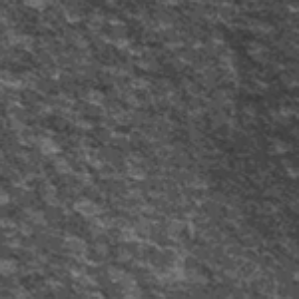
Label: frost